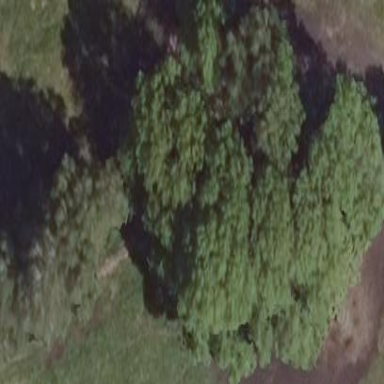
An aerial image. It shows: Beautiful woodland area.